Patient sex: M
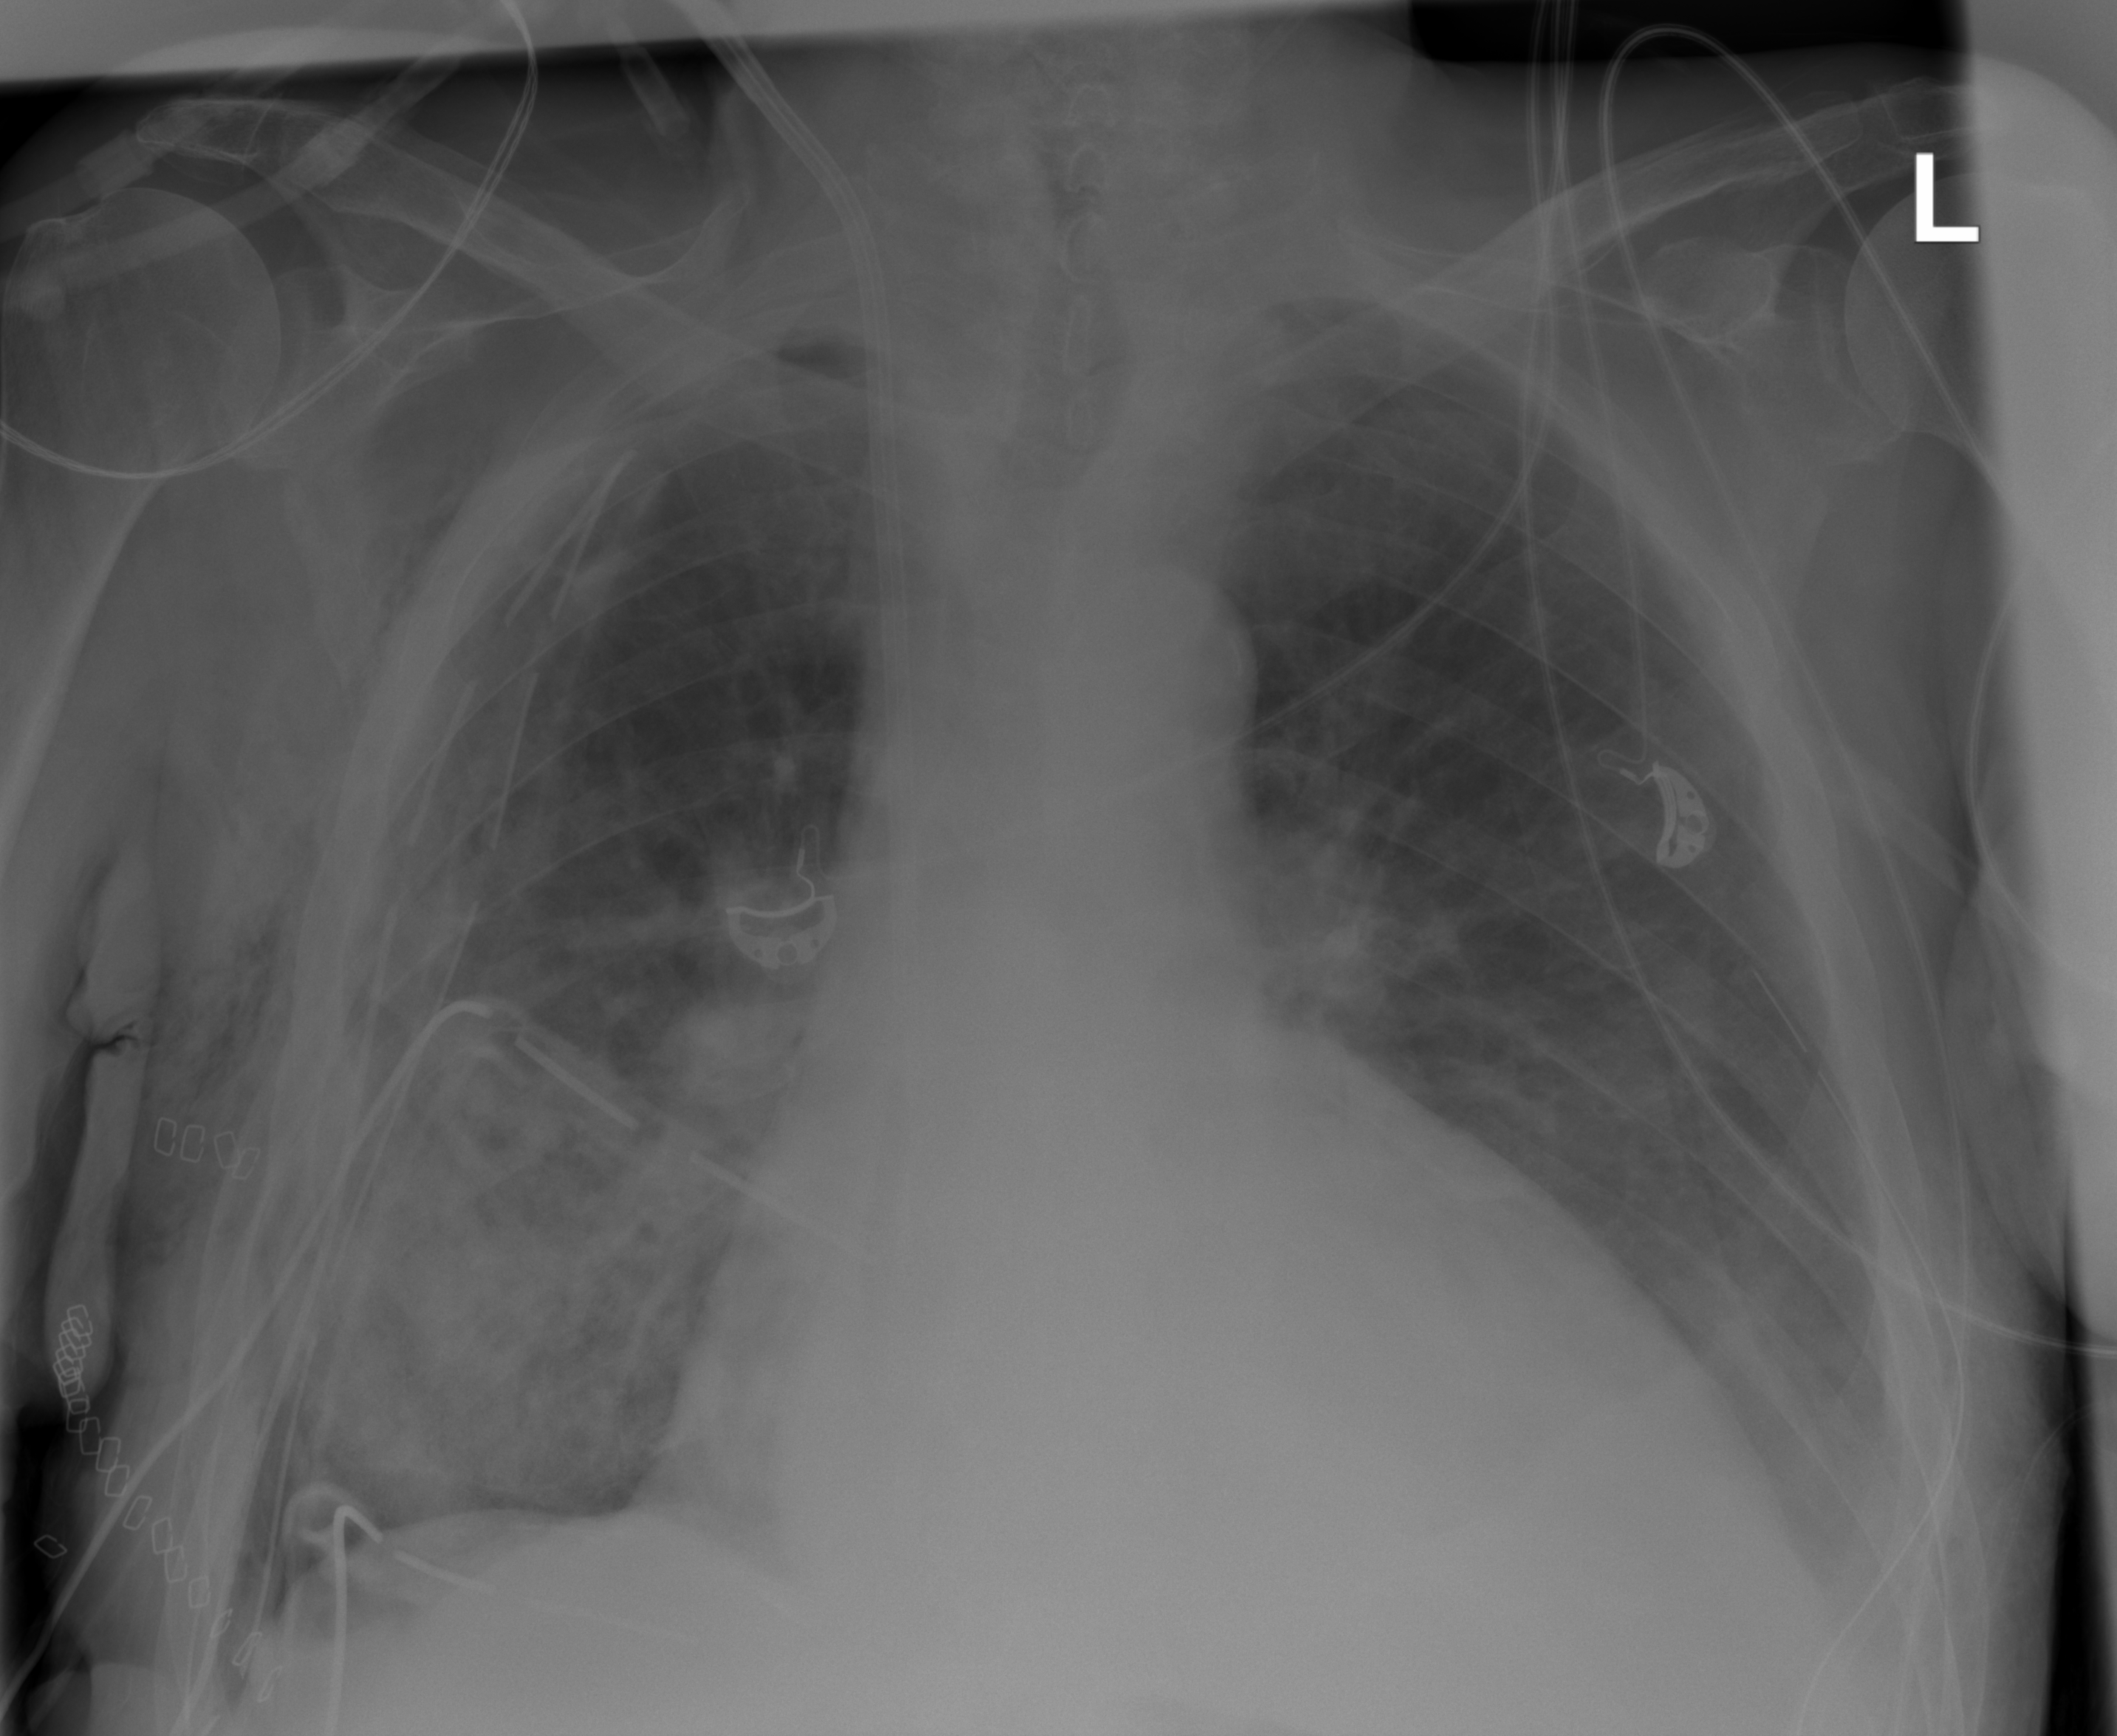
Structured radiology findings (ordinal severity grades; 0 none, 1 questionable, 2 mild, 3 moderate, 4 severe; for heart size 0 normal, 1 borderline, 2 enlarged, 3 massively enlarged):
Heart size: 2
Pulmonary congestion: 2
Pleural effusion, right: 0
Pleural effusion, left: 2
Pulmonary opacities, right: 3
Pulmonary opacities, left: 0
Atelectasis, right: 2
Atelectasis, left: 0